Question: I wanted to migrate my app from iPhone4-iPhone5.
When i Googled i found that i need to change the launch image to Default-568h@2x.
Everything is working great until now.Only when i navigate to another view wherein i have 3 different images.These images are not wellFitted for iPhone 5 screens.
The first Image is of Size 480*480
The Second Image is of Size 320*65
& Third Image is of Size 320*65
How do i set the sizes to match the image as it appears with iPhone4.

Thank You
Best Regards.
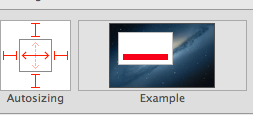
Answer: Try This

i hope helpful you........